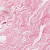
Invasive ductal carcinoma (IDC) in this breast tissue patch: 0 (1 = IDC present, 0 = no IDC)